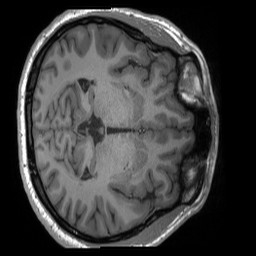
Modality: T1w
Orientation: axial
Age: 31
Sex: male
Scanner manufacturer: siemens
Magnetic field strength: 3 T
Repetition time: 2.4 s
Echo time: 0.00224 s